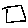
Label: square